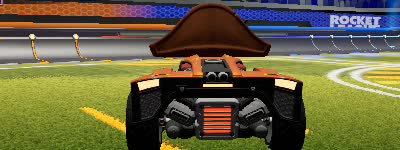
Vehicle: breakout